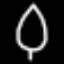
Label: leaf